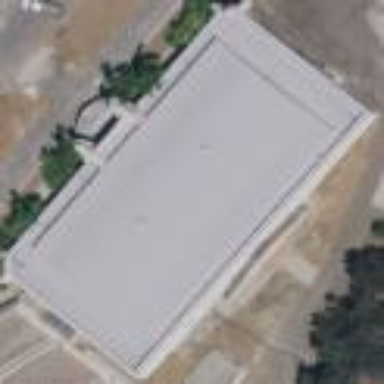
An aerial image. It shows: Fitness center building.